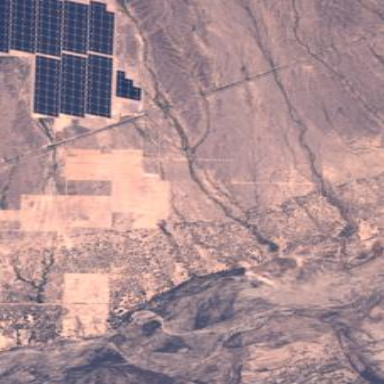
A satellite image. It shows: Solar power plant using photovoltaic technology with battery storage.